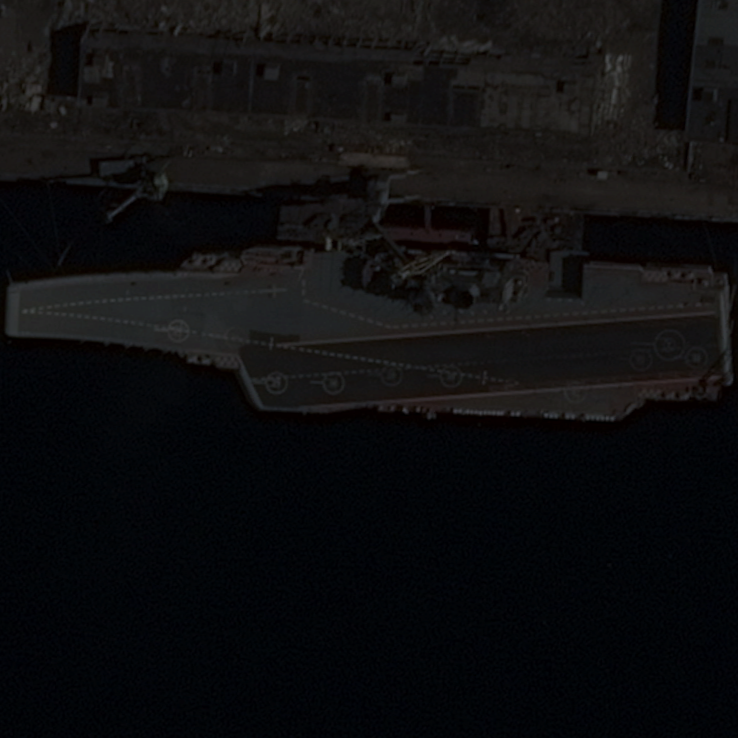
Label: aircraft_carrier